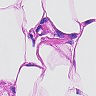
Metastatic tissue present: no